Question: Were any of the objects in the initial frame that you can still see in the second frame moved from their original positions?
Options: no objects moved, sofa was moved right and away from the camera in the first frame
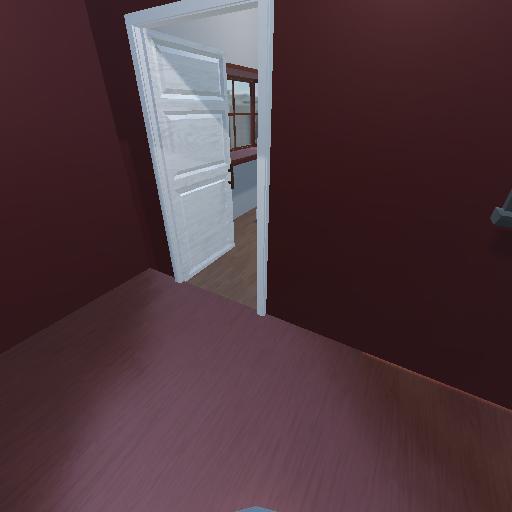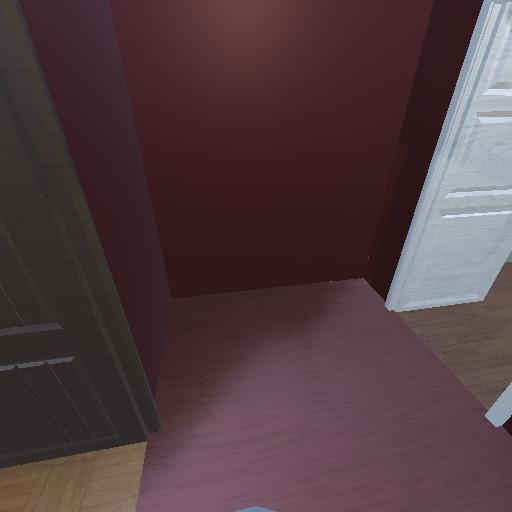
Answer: no objects moved